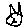
Label: cat